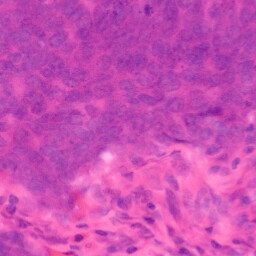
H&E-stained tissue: Colon